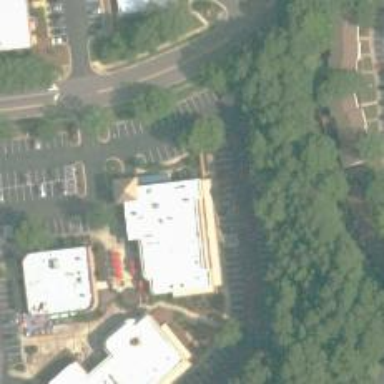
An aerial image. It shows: Fitness center located in leisure land.